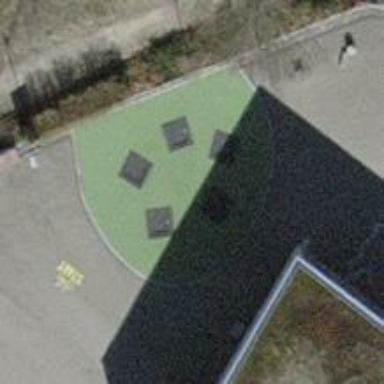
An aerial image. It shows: Playground featuring trampoline.